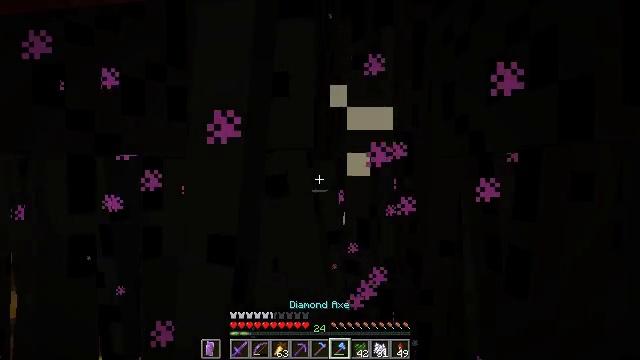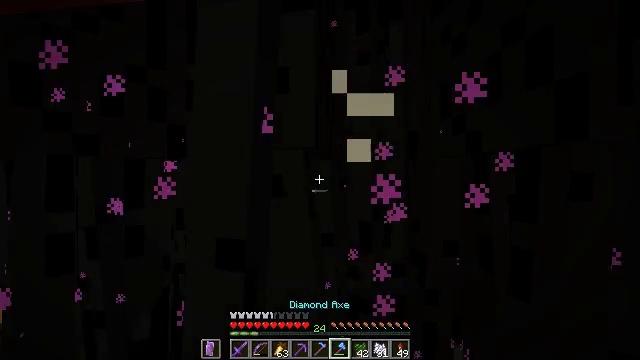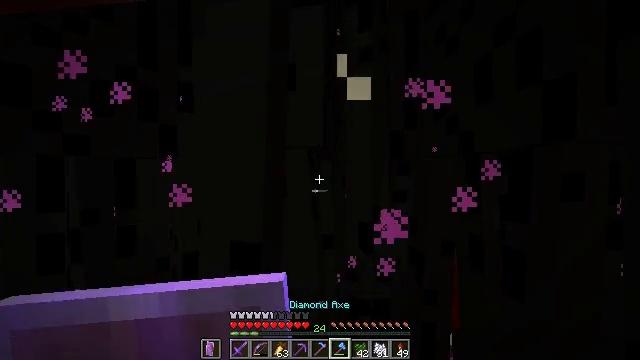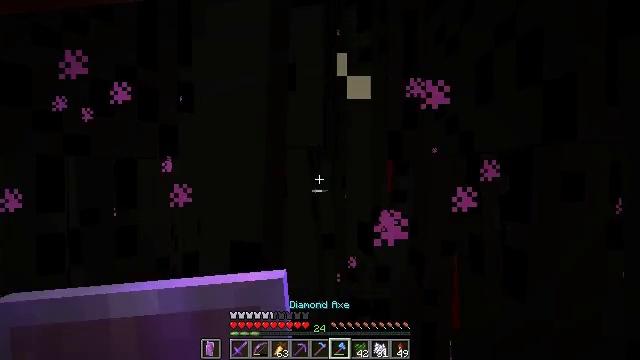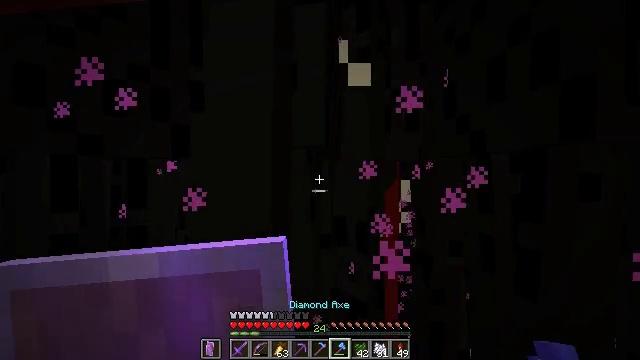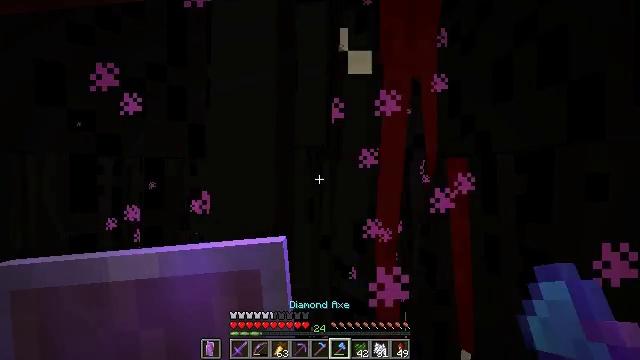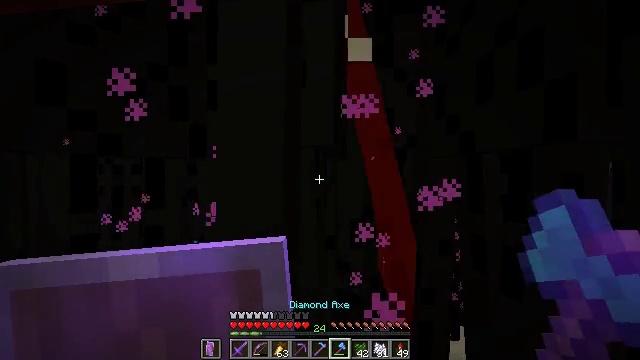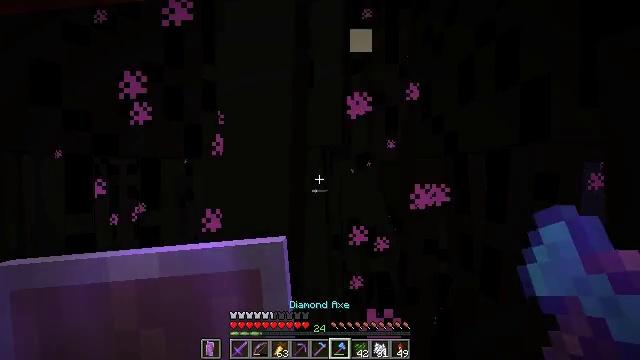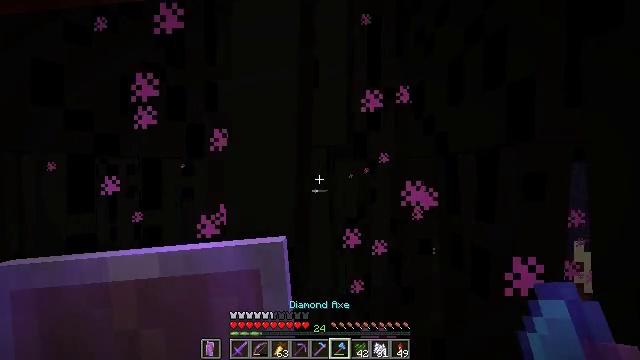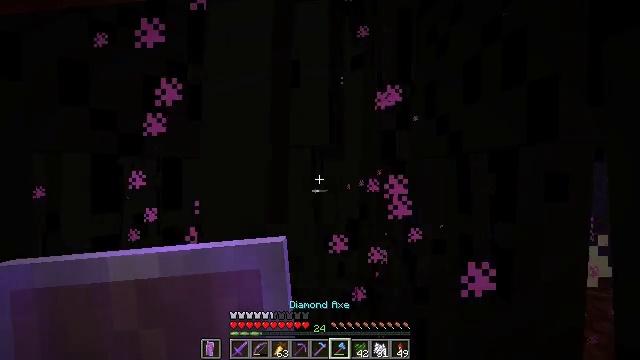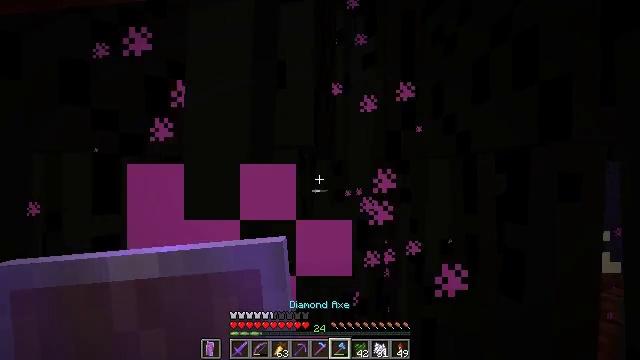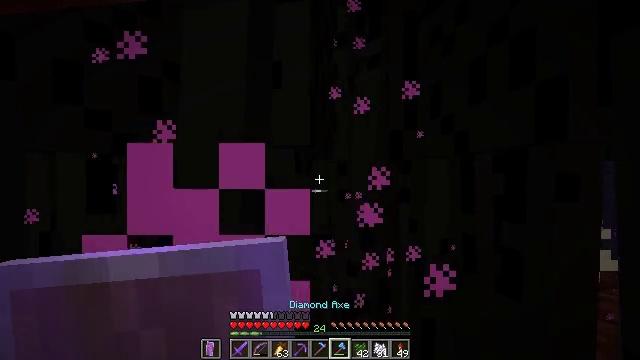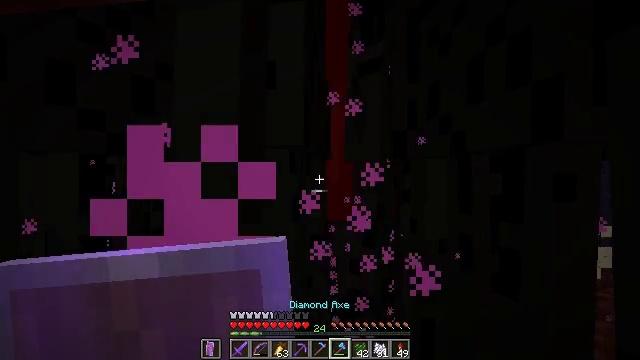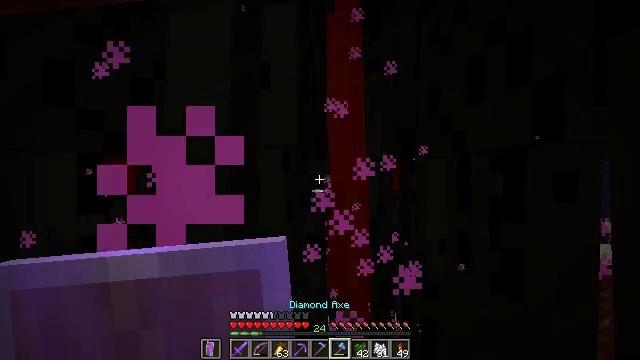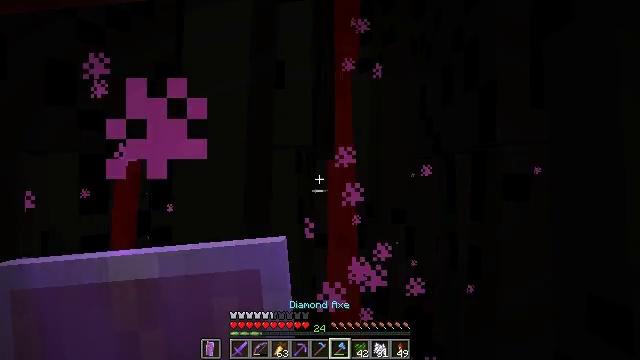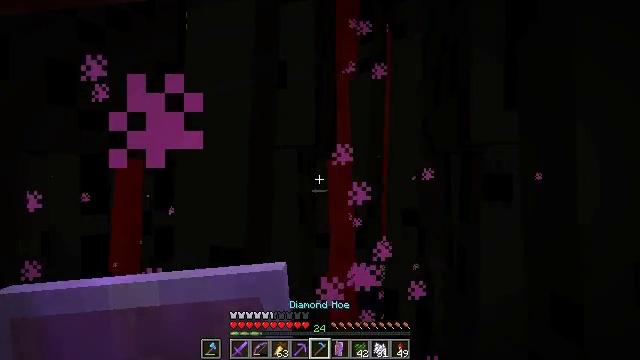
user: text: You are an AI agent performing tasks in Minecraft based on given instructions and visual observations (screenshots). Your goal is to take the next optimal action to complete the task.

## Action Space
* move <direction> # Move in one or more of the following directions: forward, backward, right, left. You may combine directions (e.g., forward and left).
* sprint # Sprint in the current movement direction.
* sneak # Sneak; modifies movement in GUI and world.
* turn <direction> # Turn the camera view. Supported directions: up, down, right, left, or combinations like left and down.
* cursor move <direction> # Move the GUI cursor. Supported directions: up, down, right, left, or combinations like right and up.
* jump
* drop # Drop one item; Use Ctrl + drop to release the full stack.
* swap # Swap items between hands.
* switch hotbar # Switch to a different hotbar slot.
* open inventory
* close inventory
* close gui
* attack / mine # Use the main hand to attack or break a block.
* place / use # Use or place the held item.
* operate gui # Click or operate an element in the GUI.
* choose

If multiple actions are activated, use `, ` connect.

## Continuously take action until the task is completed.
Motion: motion action
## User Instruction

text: Kill mobs.
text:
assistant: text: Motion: no_op
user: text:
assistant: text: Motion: no_op
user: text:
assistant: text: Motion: no_op
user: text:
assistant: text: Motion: no_op
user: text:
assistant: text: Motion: no_op
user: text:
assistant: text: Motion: no_op
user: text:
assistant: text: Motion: no_op
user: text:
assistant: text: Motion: no_op
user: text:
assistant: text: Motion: no_op
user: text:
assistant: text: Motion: no_op
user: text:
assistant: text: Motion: no_op
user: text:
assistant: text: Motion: no_op
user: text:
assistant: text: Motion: no_op
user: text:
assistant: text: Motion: no_op
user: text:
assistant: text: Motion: no_op
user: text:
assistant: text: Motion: no_op
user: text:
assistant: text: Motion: no_op
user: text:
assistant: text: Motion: no_op
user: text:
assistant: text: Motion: no_op
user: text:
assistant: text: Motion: no_op
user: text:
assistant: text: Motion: no_op
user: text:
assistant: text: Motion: no_op
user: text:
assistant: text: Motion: no_op
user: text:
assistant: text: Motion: no_op
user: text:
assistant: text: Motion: no_op
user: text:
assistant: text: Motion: no_op
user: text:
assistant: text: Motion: no_op
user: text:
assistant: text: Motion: no_op
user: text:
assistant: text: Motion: no_op
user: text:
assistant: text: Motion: no_op